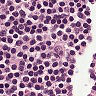
Metastatic tissue present: no